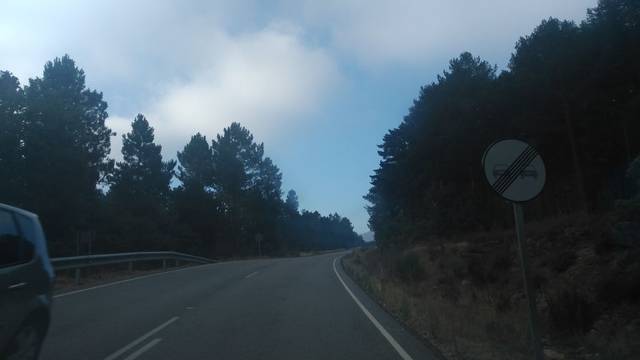
Region: Spain
Coordinates: 40.537, -6.137